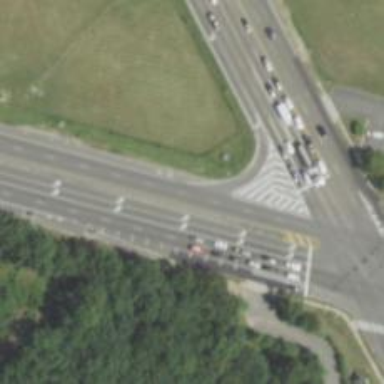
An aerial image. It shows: Asphalt road designated as trunk highway.